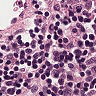
Metastatic tissue present: no